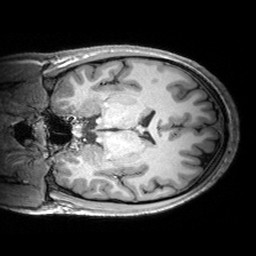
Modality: T1w
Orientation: coronal
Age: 22
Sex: male
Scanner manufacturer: siemens
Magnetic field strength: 3 T
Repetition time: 2.53 s
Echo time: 0.00299 s